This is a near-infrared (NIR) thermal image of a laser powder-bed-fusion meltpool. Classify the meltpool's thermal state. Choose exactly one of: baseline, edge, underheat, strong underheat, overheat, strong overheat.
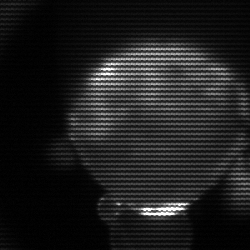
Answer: edge